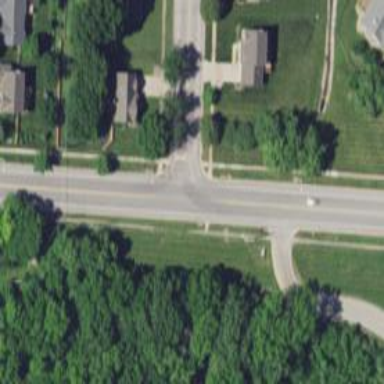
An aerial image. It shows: Unmarked road crossing.